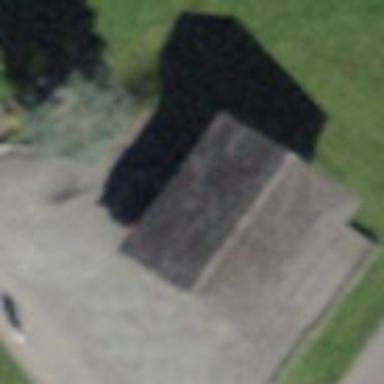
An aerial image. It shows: Garage building.